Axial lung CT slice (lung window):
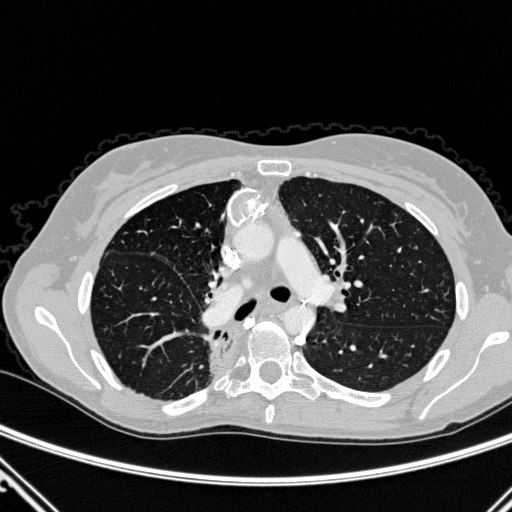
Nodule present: no